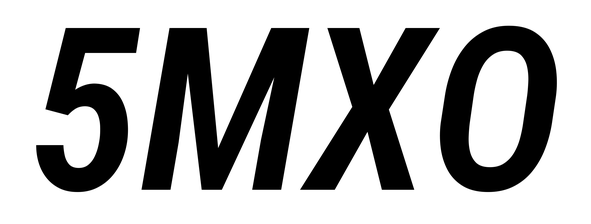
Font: Roboto-Italic_Condensed_SemiBold_Italic